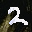
Label: 2